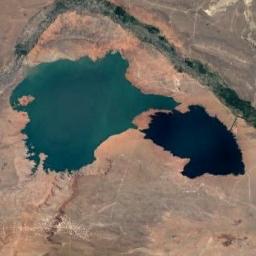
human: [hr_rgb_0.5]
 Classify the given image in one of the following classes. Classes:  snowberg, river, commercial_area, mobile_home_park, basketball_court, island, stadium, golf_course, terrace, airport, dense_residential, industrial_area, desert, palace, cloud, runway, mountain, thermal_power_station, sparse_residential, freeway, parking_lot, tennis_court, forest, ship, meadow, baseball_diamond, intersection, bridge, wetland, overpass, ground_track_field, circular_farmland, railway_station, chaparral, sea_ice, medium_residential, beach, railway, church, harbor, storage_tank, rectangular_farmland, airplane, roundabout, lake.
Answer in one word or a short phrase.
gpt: lake